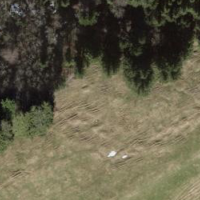
EUNIS habitat code: 43
Species observed at this site:
Petasites albus